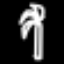
Label: palm tree